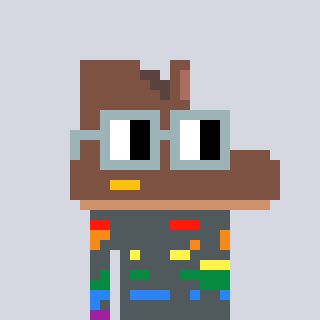
a pixel art character with square dark gray glasses, a boot-shaped head and a orange-colored body on a cool background